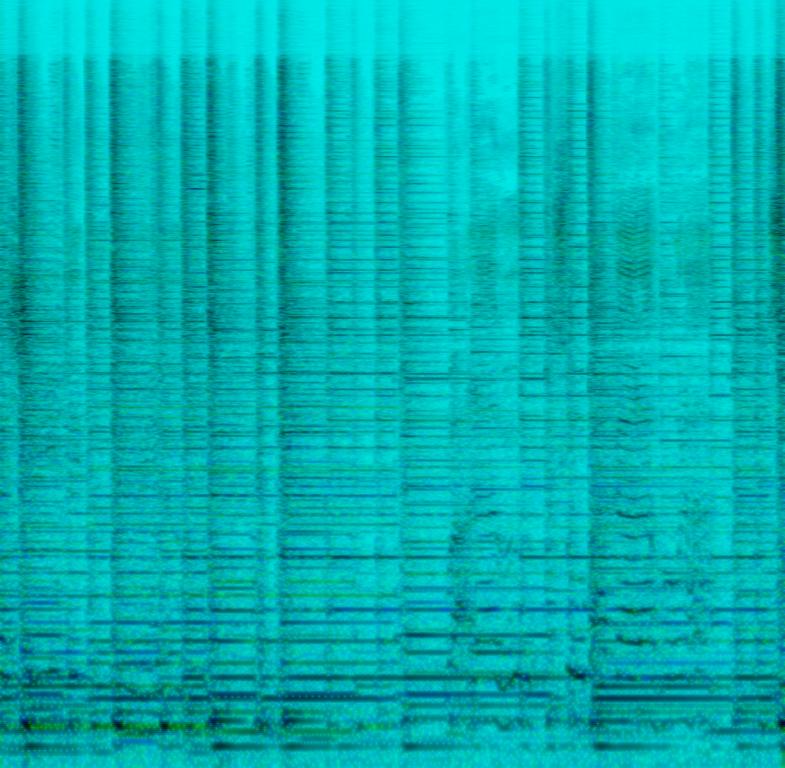
Someone is strumming an acoustic guitar while a male voice is singing along. This may be playing at a bonfire.